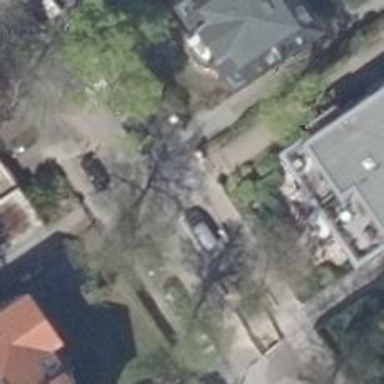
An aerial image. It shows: Avenue lined with deciduous broadleaved trees.